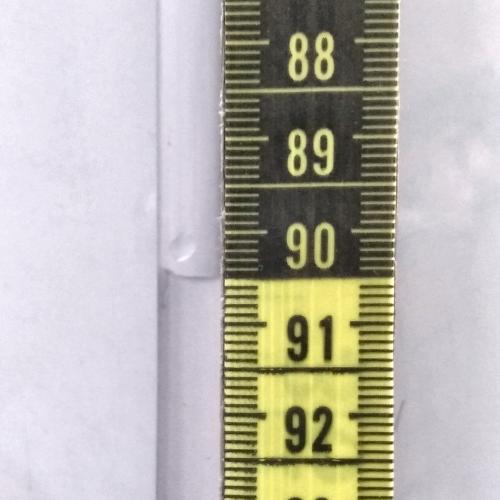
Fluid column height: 90.5 cm